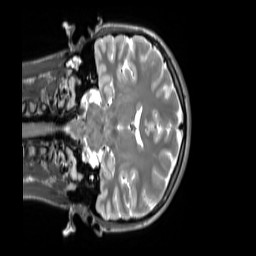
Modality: T2w
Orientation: coronal
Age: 24
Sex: female
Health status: ill
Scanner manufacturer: siemens
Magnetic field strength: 3 T
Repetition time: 2.8 s
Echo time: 0.326 s